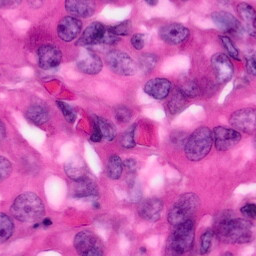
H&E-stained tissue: Pancreatic